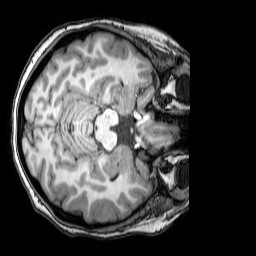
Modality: T1w
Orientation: axial
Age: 19
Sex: female